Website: apple
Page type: payment
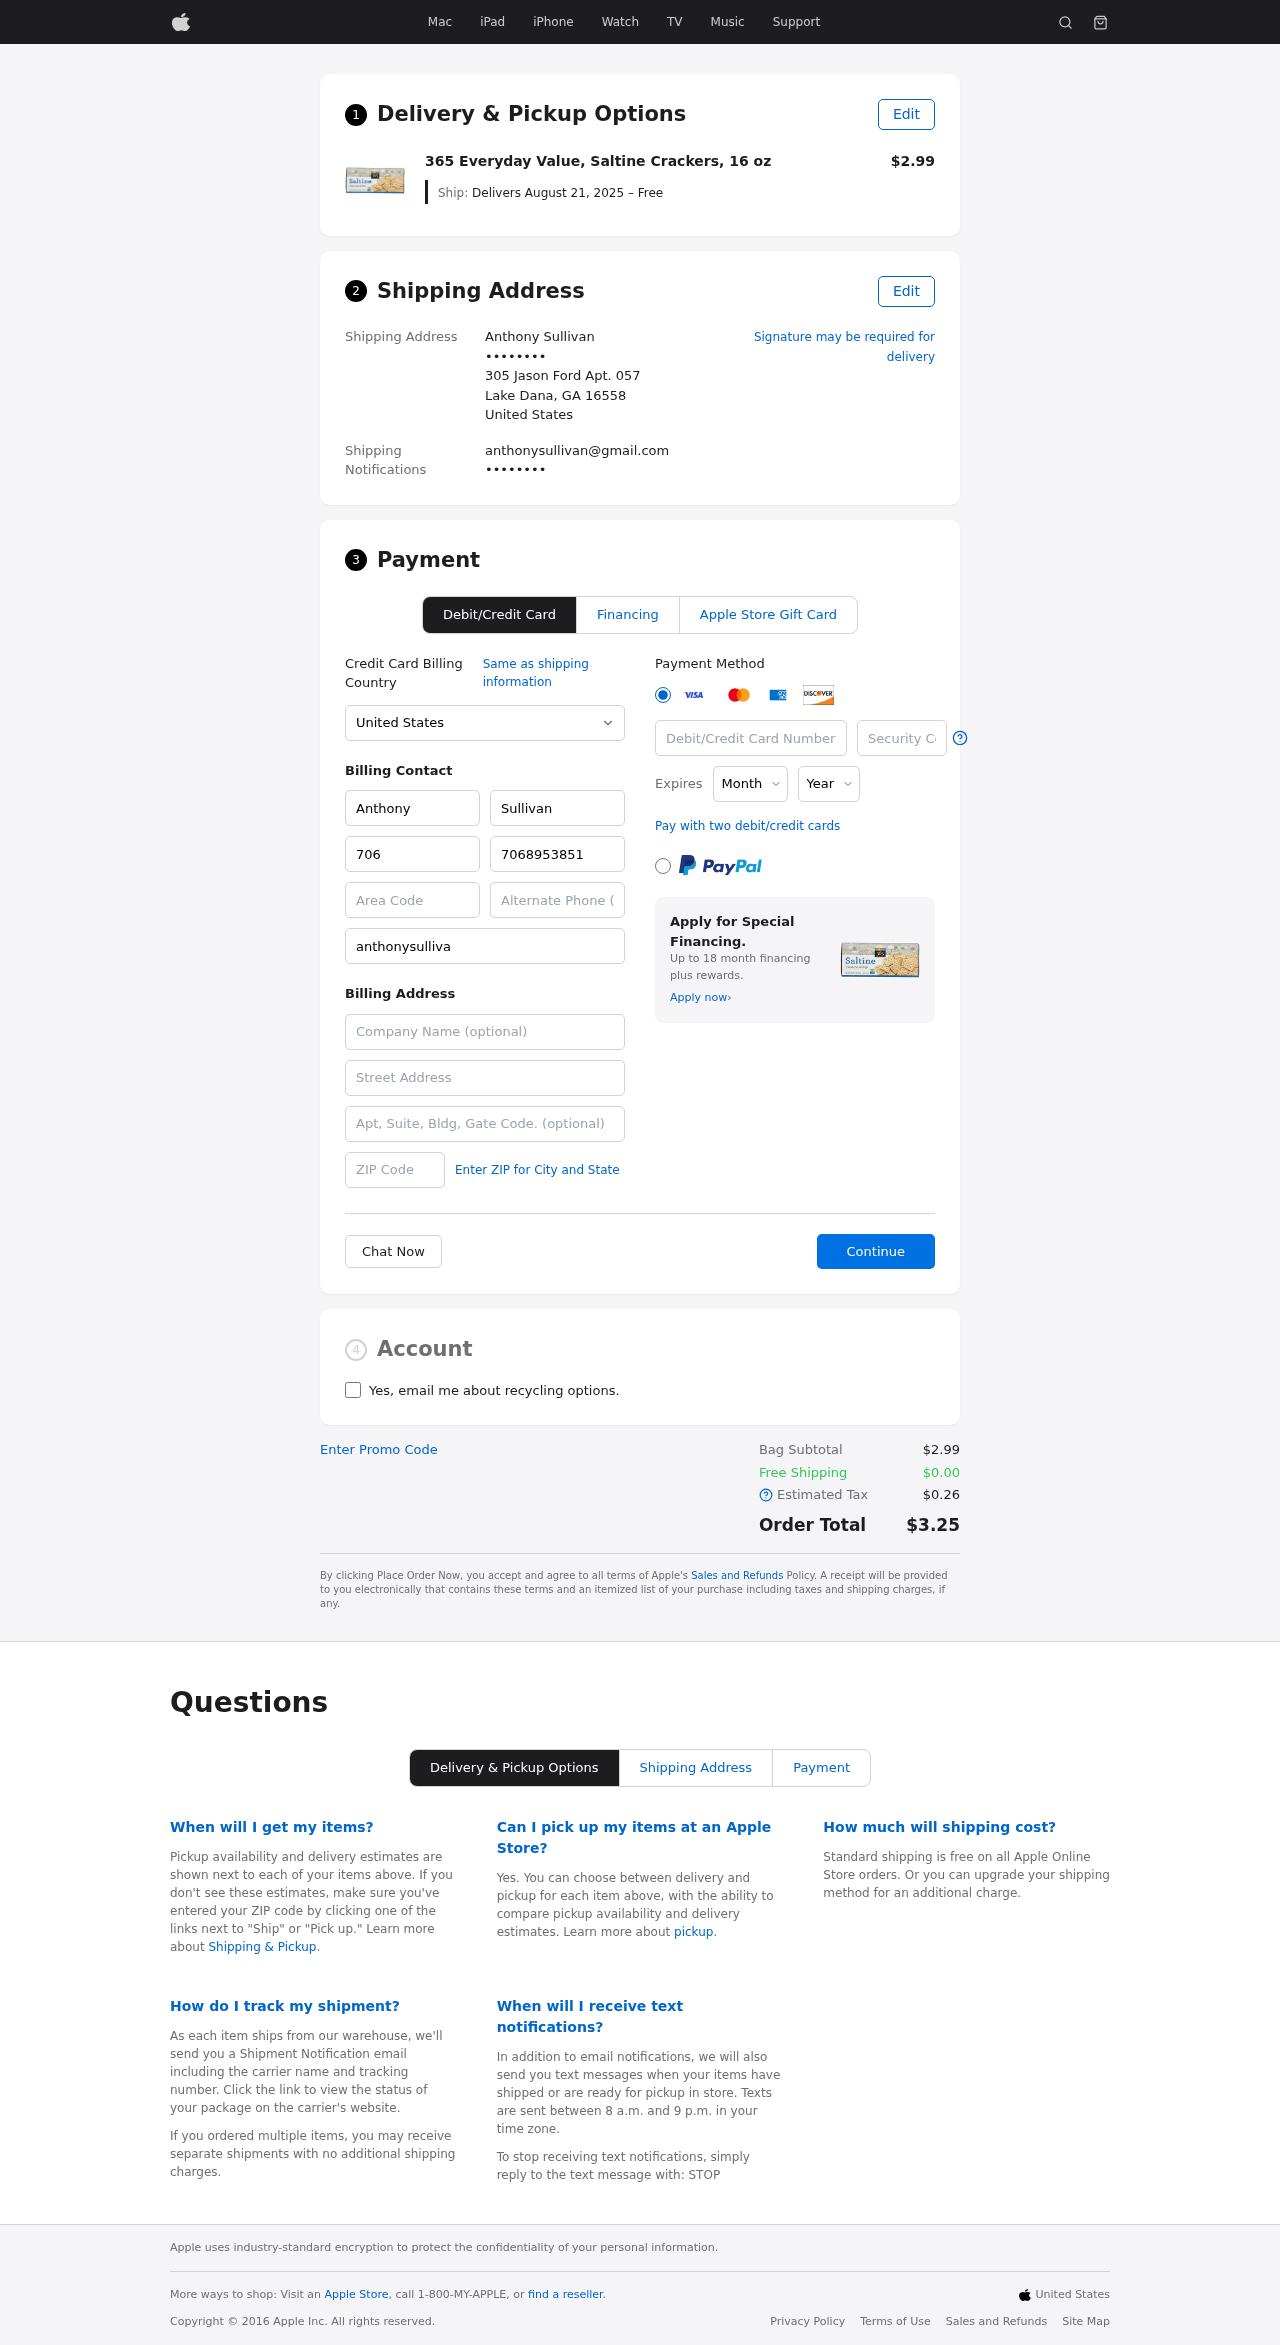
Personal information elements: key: PII_CARD_CVV
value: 906
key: PII_CARD_EXPIRY_MONTH
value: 02
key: PII_CARD_EXPIRY_YEAR
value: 29
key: PII_CARD_NUMBER
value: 4638 2354 0939 9007
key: PII_CITY_STATE_ZIP
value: Lake Dana, GA 16558
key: PII_COUNTRY
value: United States
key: PII_EMAIL
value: anthonysullivan@gmail.com
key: PII_EMAIL2
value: anthonysullivan@gmail.com
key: PII_FIRSTNAME
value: Anthony
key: PII_FULLNAME
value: Anthony Sullivan
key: PII_LASTNAME
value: Sullivan
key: PII_PHONE3
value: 7068953851
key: PII_PHONE_AREA
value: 706
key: PII_SECURITY_CODE
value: ID04
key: PII_STREET
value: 305 Jason Ford Apt. 057
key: PII_PHONE
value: ••••••••
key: PII_PHONE2
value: ••••••••
Product elements: key: PRODUCT1_NAME
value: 365 Everyday Value, Saltine Crackers, 16 oz
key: PRODUCT1_PRICE
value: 2.99
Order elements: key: ORDER_DELIVERY_DATE
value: Delivers August 21, 2025 – Free
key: ORDER_SUBTOTAL
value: $2.99
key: ORDER_SHIPPING_COST
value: $0.00
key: ORDER_TAX
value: $0.26
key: ORDER_TOTAL
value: $3.25